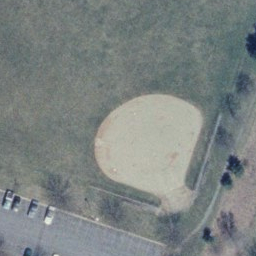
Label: baseballdiamond